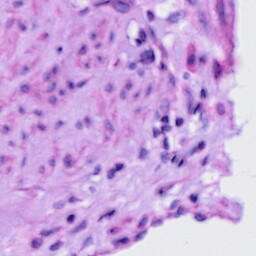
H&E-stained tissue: Cervix